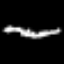
Label: squiggle